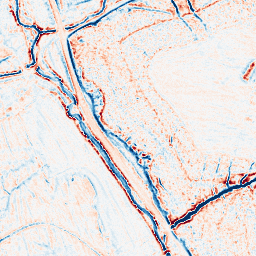
Category: edge_preserving
Decomposition family: bilateral
Decomposition parameters: d: 9
sigma_color: 25
sigma_space: 150
Upsampling method: edge_directed
Upsampling parameters: scale: 4
Upsampling scale: 4